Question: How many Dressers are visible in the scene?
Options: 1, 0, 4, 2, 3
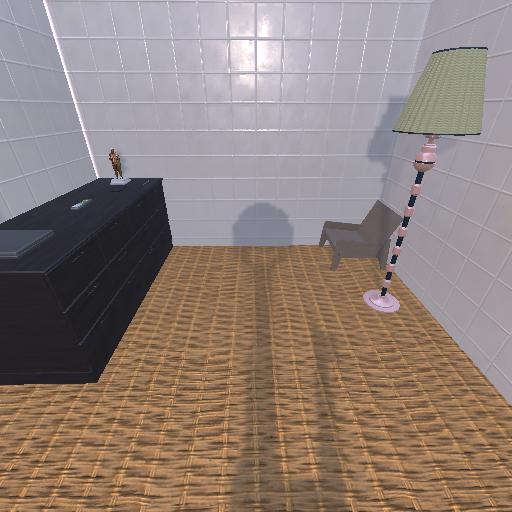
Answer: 1